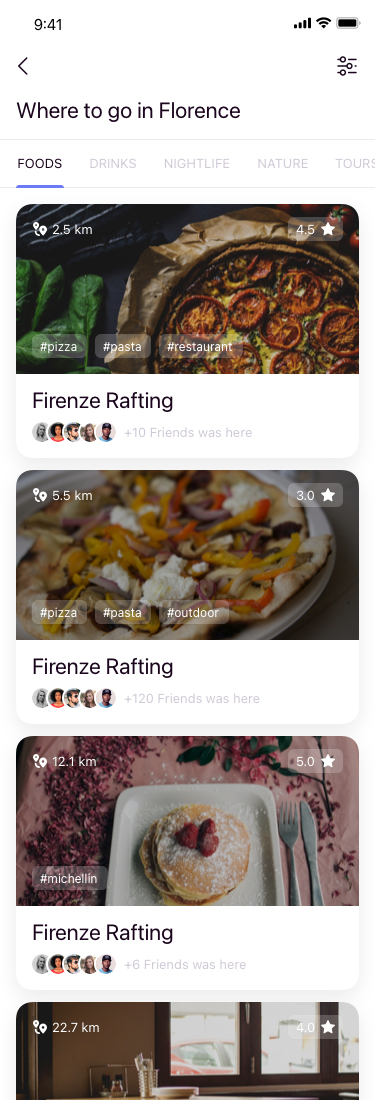
Text in this UI design:
4.5
#pizza
#pasta
#restaurant
2.5 km
Firenze Rafting
+10 Friends was here
3.0
#pizza
#pasta
#outdoor
5.5 km
Firenze Rafting
+120 Friends was here
5.0
#michellin
12.1 km
Firenze Rafting
+6 Friends was here
4.0
22.7 km